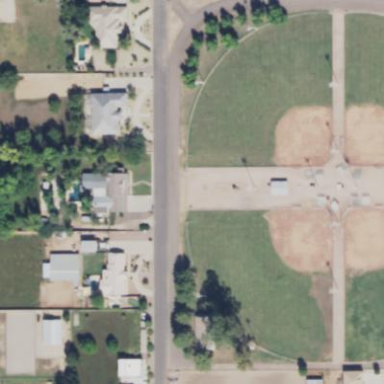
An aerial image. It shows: Baseball pitch for leisure land.